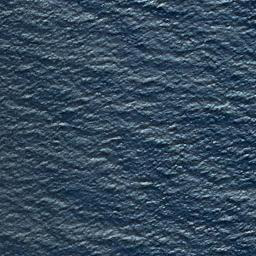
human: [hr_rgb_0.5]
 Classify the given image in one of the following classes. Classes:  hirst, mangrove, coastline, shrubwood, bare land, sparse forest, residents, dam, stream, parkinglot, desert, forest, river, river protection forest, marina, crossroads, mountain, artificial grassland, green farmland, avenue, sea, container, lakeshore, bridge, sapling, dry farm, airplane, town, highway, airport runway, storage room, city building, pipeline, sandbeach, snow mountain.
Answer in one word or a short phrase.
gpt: sea